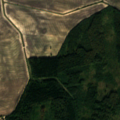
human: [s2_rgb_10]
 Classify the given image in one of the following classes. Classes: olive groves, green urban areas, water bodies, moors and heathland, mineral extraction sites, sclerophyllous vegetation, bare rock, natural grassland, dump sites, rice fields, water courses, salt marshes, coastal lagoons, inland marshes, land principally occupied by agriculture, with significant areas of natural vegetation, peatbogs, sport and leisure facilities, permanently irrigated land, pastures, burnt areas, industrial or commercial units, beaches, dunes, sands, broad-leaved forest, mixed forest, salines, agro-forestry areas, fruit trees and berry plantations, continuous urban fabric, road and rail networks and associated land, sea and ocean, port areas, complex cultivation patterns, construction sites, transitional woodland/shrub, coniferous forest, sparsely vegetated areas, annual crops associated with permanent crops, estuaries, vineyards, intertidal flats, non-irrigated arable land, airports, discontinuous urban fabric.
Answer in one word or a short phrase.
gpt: non-irrigated arable land, broad-leaved forest, transitional woodland/shrub